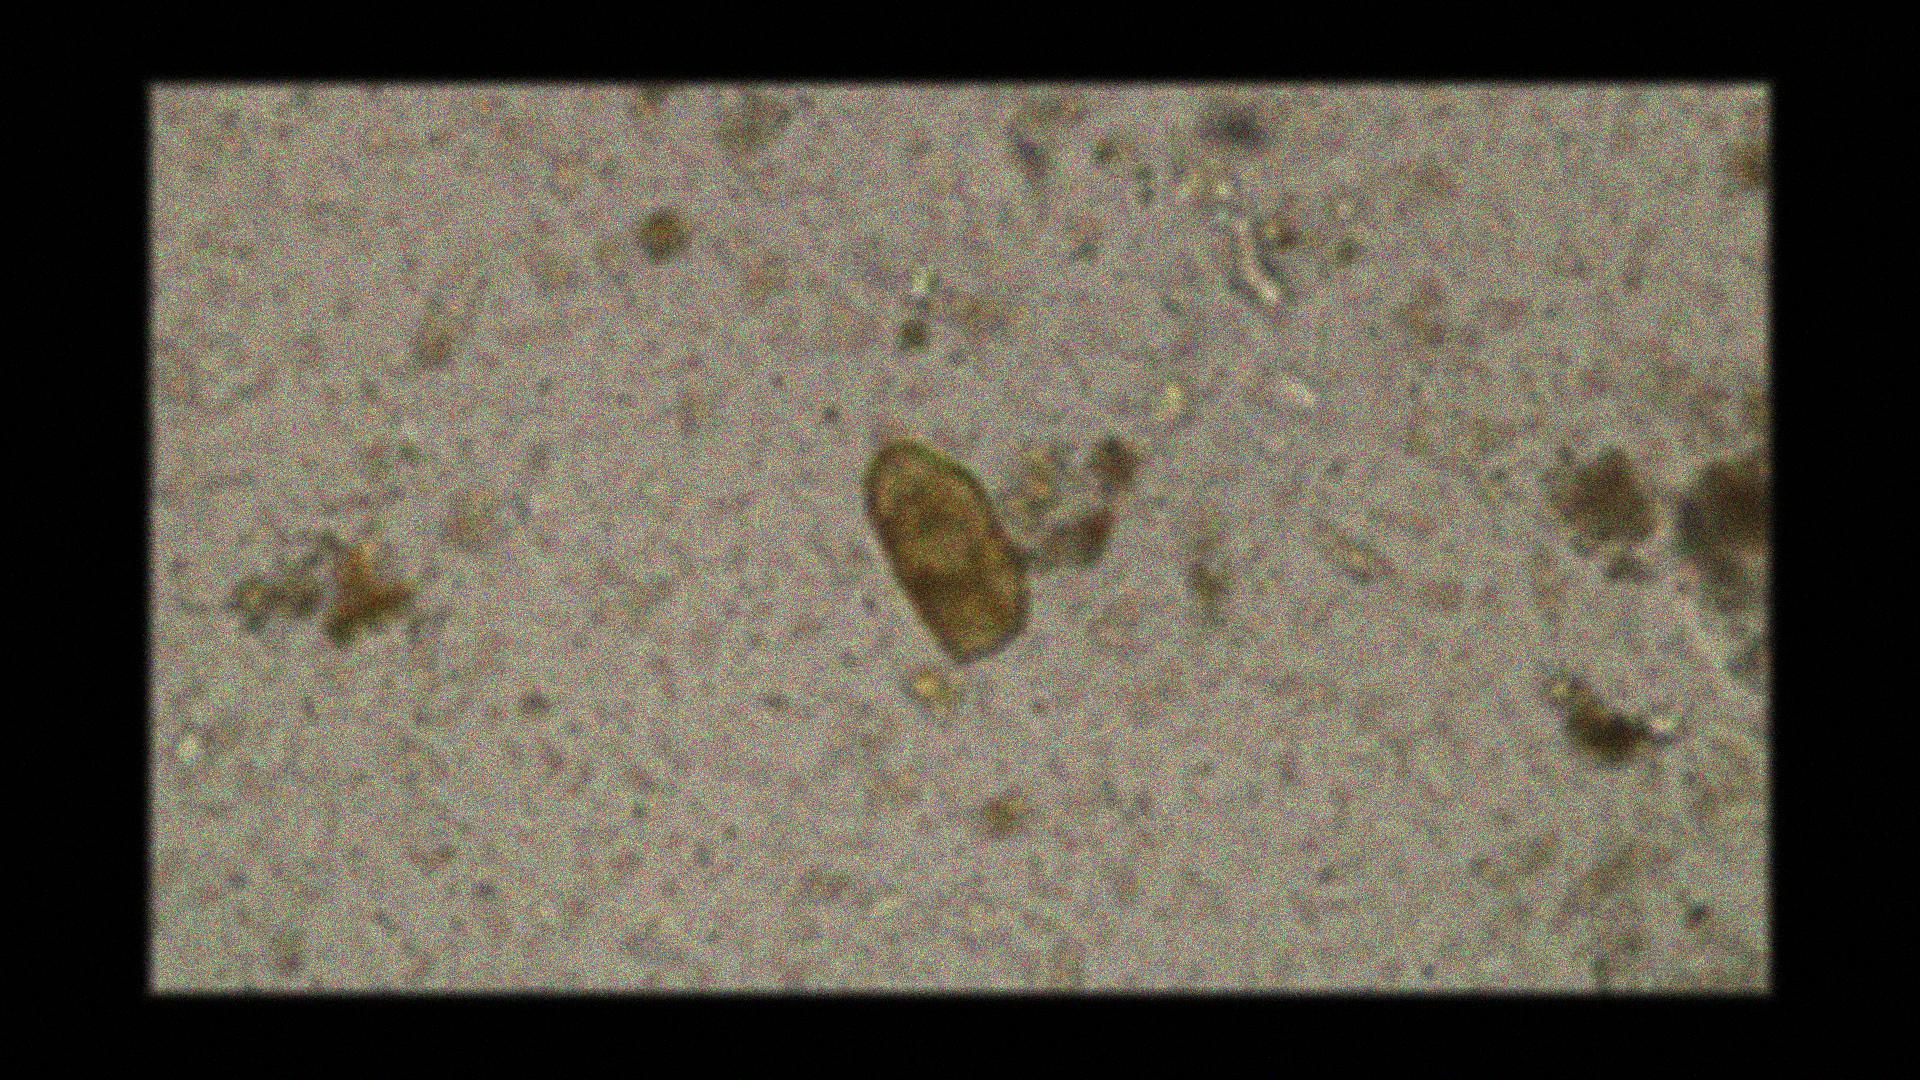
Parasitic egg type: Paragonimus spp